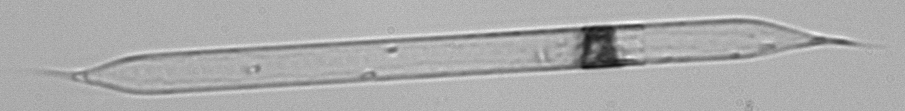
Label: Rhizosolenia